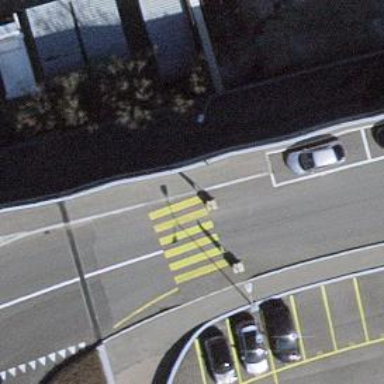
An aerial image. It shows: Marked road crossing.